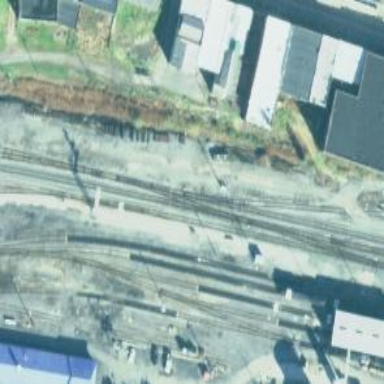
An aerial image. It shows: Railway siding for service.